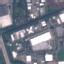
Land use / land cover: Industrial